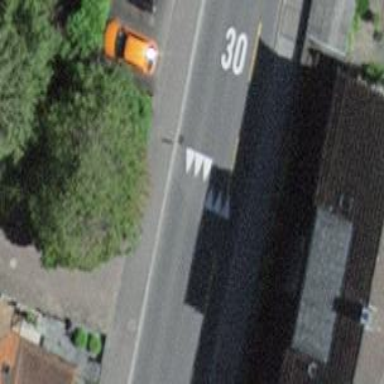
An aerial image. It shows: Bump for traffic calming.